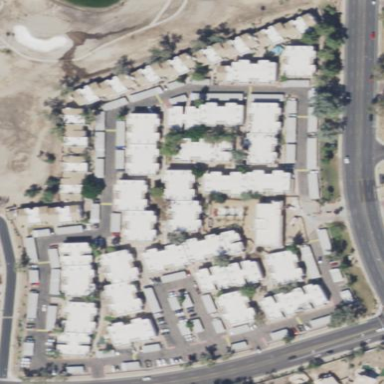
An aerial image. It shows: Residential area with apartments.